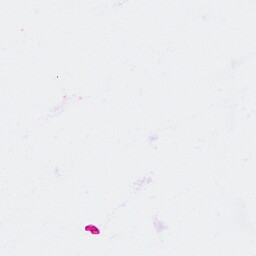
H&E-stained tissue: Breast